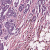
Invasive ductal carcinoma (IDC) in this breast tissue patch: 1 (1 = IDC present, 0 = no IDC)